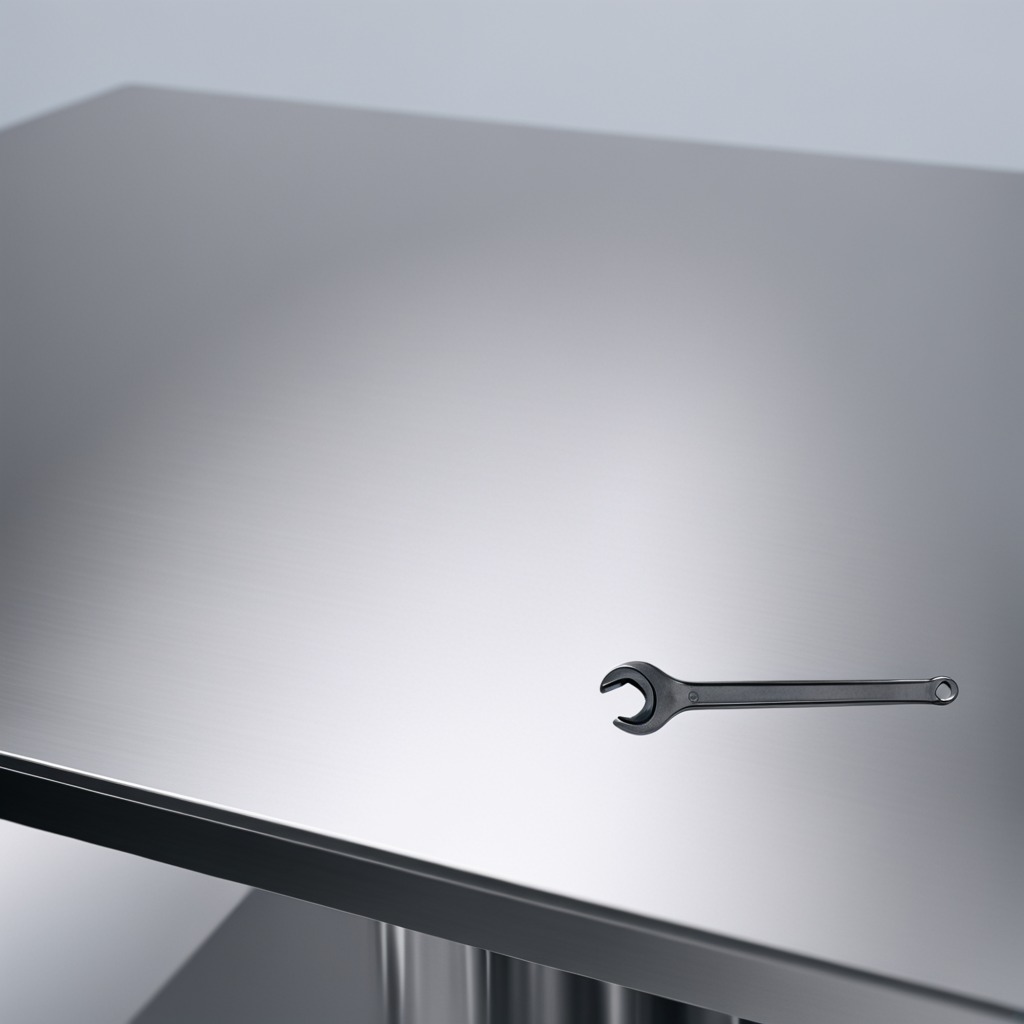
A wrench lies on a stainless steel table in a high-end prototyping lab.